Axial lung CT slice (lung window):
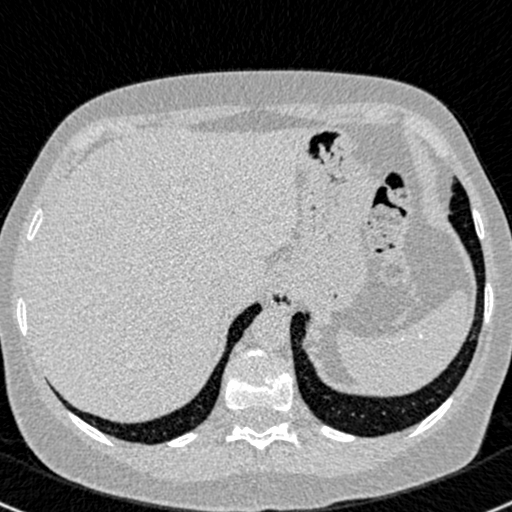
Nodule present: no